Interaction volume radius: 5 \u00c5
Interaction volume height: 10 \u00c5
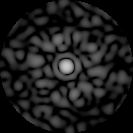
Disorder parameter: 0.7899